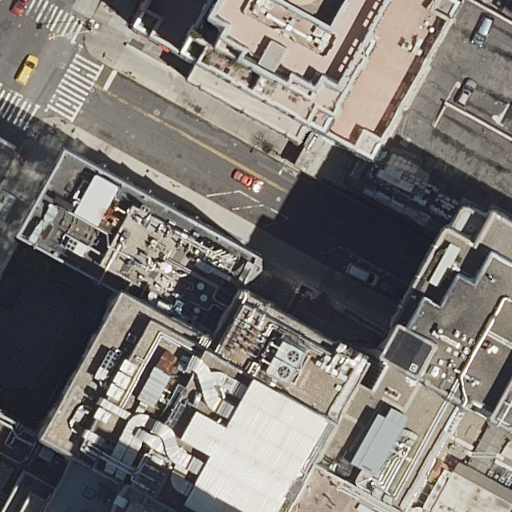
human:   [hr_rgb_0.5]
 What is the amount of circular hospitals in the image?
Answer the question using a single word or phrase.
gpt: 0

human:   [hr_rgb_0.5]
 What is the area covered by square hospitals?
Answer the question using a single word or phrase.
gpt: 0m2

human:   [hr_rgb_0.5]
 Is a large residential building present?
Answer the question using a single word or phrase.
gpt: yes

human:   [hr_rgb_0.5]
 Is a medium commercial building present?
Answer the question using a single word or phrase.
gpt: no

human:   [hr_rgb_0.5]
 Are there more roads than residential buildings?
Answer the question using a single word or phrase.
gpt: no

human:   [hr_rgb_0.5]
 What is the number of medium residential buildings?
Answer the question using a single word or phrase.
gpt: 1

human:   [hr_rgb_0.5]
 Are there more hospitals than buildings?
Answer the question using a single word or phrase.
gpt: no

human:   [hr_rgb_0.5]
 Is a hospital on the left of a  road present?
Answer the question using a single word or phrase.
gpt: yes

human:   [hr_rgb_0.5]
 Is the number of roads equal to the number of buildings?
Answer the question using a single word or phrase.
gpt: no

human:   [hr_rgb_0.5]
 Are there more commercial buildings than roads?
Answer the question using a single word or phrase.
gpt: no

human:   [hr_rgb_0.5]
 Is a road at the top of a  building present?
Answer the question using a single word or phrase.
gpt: yes

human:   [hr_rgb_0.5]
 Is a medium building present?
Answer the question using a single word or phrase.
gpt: yes

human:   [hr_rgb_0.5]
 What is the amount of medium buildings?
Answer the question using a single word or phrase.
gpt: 1

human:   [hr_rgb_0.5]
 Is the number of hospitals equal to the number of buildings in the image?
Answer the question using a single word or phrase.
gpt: no

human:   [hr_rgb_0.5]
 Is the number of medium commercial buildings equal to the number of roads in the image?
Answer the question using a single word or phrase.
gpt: no

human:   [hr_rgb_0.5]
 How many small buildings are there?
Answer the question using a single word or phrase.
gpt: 0

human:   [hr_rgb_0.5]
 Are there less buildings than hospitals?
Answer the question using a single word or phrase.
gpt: no

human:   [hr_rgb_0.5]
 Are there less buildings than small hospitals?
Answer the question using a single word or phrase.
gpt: no

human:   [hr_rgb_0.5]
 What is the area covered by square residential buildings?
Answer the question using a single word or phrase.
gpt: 0m2

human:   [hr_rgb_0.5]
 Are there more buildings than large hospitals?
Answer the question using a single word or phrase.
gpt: yes

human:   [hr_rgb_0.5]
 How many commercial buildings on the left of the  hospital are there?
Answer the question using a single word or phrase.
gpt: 0

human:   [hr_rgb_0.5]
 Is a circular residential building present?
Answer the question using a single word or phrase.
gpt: no

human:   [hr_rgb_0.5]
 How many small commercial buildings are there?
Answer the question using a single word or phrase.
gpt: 0

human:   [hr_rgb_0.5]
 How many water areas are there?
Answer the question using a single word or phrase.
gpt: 0

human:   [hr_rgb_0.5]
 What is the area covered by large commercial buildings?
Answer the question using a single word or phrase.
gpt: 0m2

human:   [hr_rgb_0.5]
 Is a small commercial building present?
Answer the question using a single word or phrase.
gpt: no

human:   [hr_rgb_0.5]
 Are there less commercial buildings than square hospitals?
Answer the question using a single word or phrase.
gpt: no

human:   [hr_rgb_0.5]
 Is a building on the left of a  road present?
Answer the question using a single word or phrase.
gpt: yes

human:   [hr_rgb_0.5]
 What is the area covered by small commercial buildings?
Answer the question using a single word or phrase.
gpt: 0m2

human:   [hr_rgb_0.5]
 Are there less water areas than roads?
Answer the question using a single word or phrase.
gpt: yes

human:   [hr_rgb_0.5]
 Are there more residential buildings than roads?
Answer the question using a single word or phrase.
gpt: yes

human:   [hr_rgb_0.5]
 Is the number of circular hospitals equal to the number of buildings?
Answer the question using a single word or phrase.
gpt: no

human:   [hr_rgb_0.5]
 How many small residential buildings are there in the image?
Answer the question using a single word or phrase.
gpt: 0

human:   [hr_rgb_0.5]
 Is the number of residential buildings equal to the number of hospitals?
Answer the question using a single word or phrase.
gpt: no

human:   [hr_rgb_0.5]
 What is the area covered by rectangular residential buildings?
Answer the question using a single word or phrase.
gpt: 1343m2

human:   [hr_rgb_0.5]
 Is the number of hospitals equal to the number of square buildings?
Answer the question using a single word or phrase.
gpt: no